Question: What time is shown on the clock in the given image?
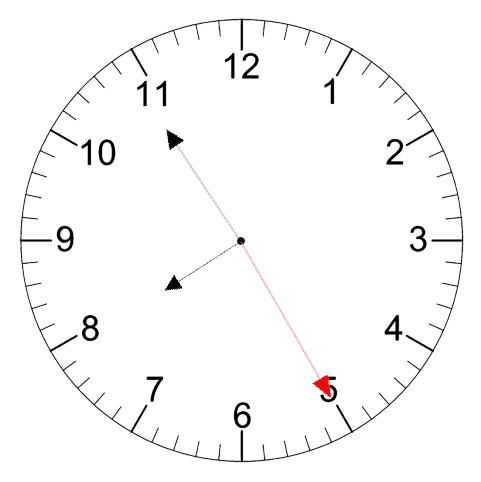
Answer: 07:54:25